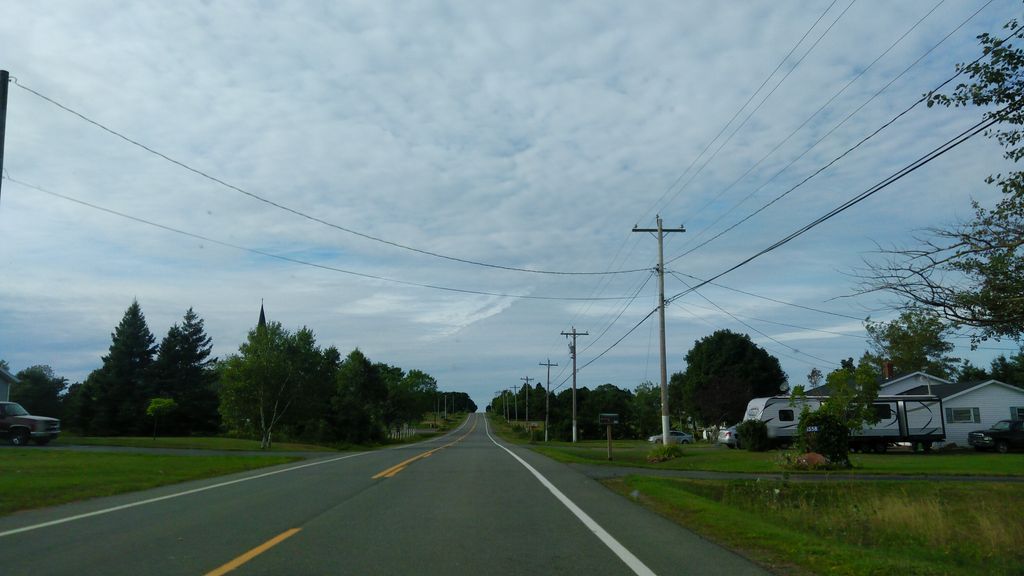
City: charlottetown